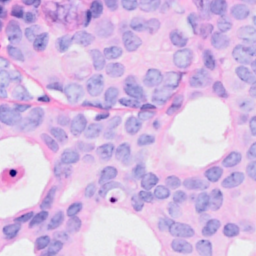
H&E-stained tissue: Breast